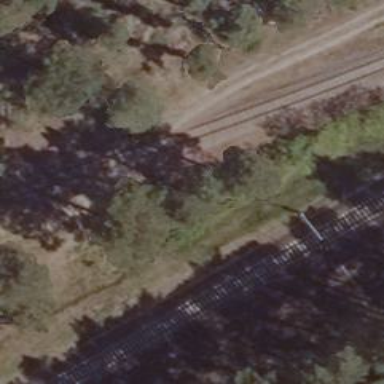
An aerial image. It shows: Railway level crossing.